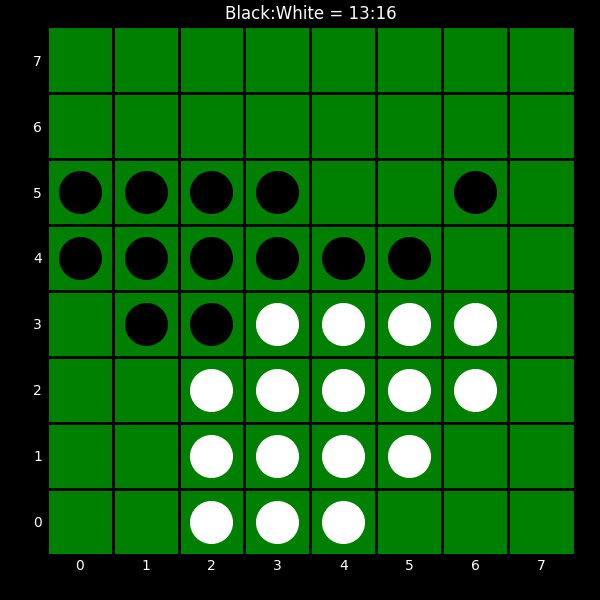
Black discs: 13
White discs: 16